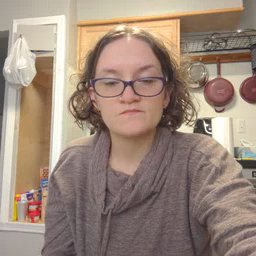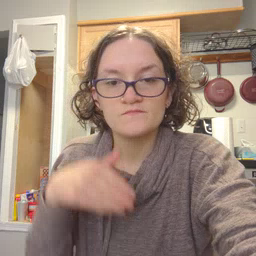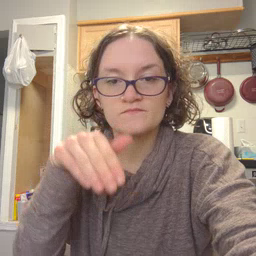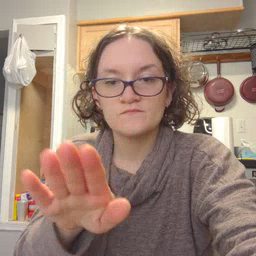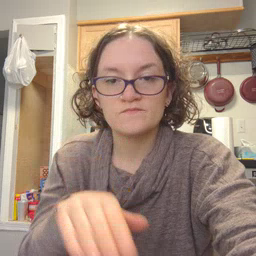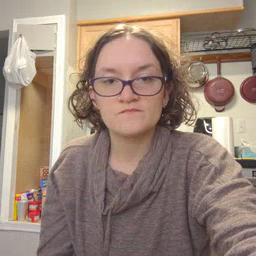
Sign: into